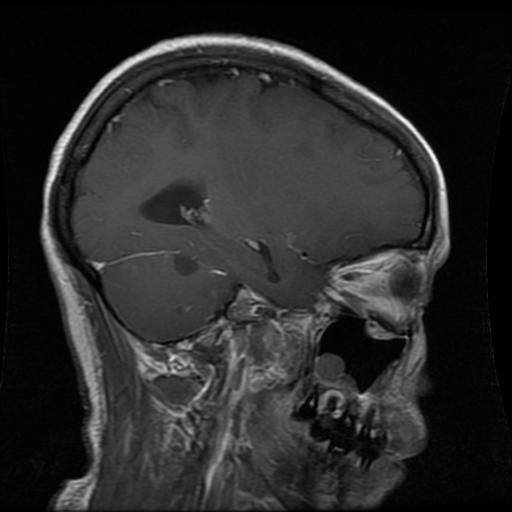
Label: glioma